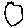
Label: circle